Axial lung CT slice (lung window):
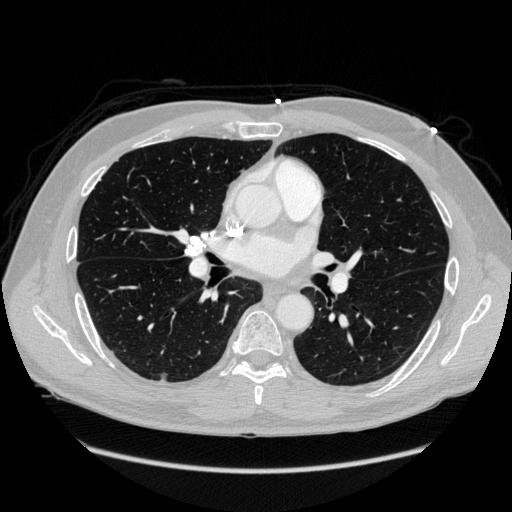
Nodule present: no